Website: walmart
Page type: billing-address
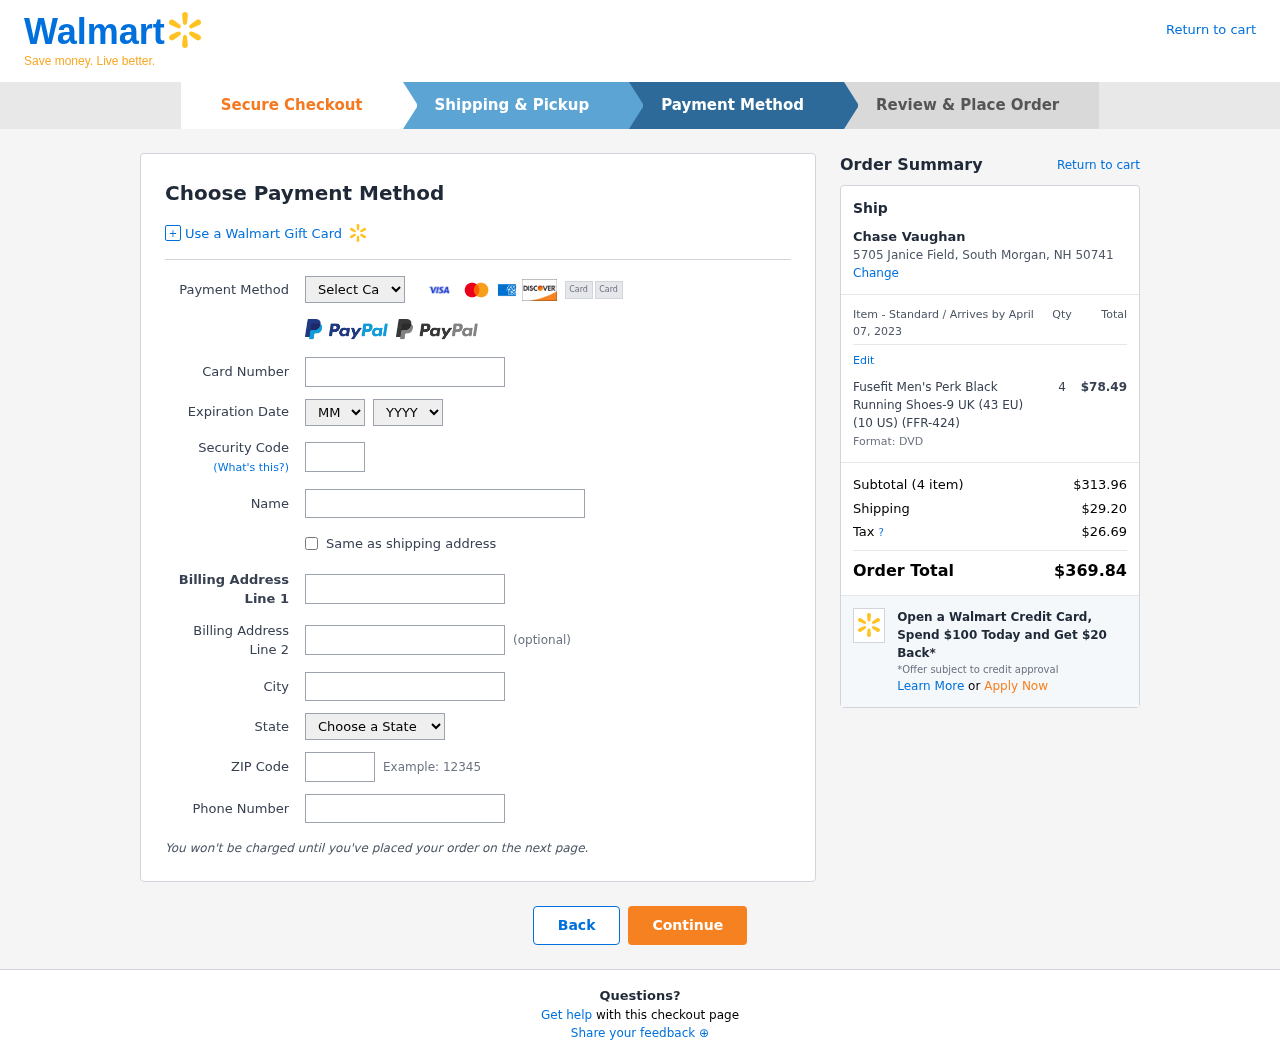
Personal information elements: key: PII_CARD_CVV
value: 827
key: PII_CARD_EXPIRY_MONTH
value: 03
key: PII_CARD_EXPIRY_YEAR
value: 30
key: PII_CARD_NUMBER
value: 6011 4675 1822 3974
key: PII_CARD_TYPE
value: Discover
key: PII_CITY
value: South Morgan
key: PII_CITY_STATE_ZIP
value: South Morgan, NH 50741
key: PII_FULLNAME
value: Chase Vaughan
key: PII_PHONE
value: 2633605432
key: PII_POSTCODE
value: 50741
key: PII_STATE
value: New Hampshire
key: PII_STREET
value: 5705 Janice Field
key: PII_FULLNAME2
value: Chase Vaughan
Product elements: key: PRODUCT1_NAME
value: Fusefit Men's Perk Black Running Shoes-9 UK (43 EU) (10 US) (FFR-424)
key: PRODUCT1_PRICE
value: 78.49
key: PRODUCT1_QUANTITY
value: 4
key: PRODUCT1_DESC
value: Format: DVD
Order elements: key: ORDER_DELIVERY_DATE
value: April 07, 2023
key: ORDER_NUM_ITEMS
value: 4
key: ORDER_SUBTOTAL
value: $313.96
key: ORDER_SHIPPING_COST
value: $29.20
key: ORDER_TAX
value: $26.69
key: ORDER_TOTAL
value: $369.84